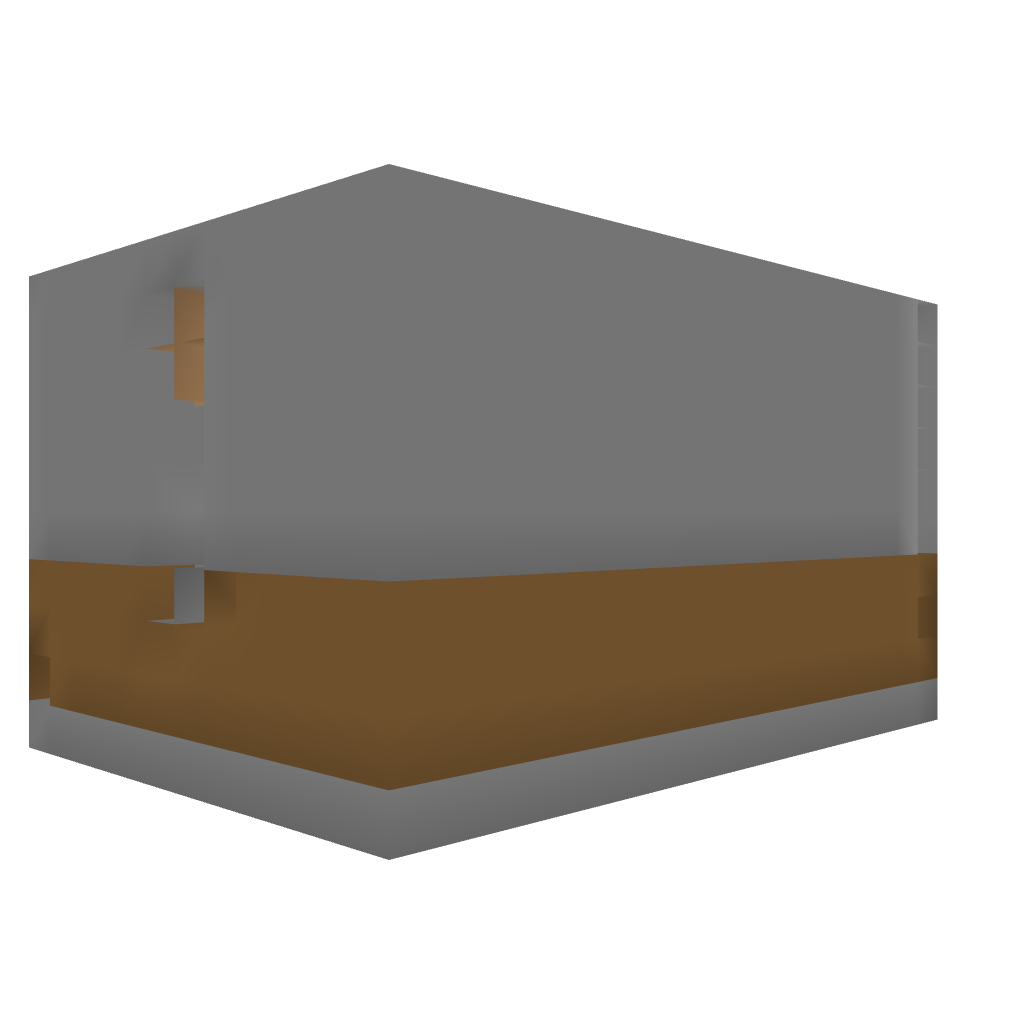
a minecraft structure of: Free Cake Lava Floor Trap bad low quality